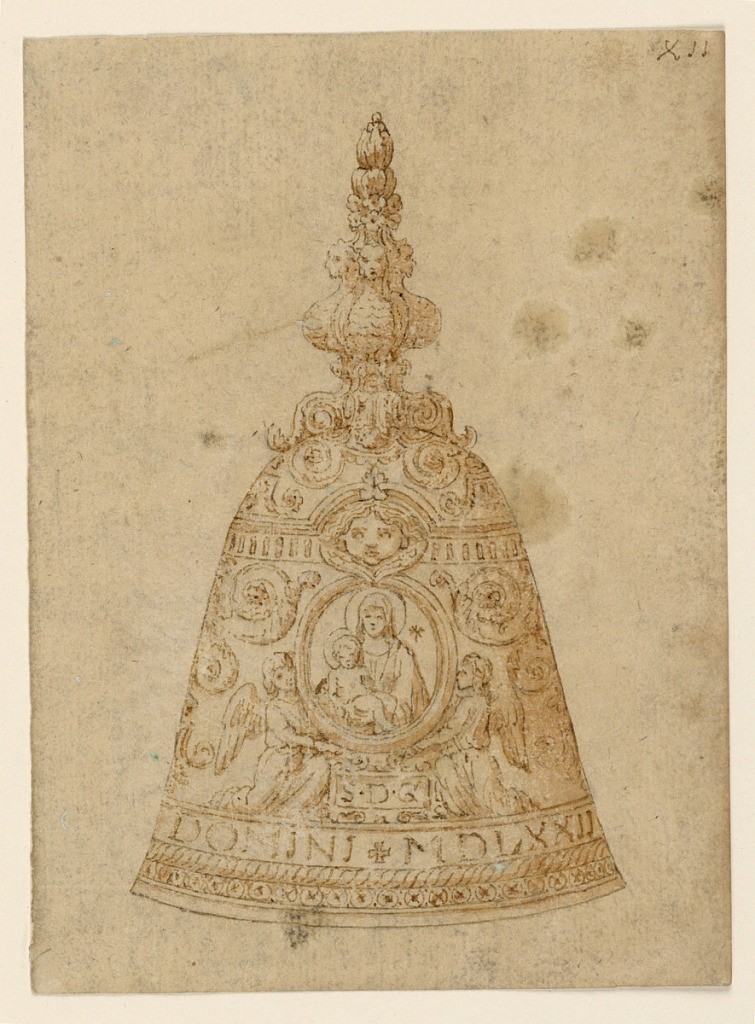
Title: Hand bell
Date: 1572
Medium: Pen, sepia and red-brown watercolor on brown-grey paper
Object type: Drawing
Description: Vertical rectangle. The handle consists of birds with woman heads, with scrolls below, rows of columns, and leaves above. The main field of the body is decorated with two kneeling angels supporting an oval representation of the Virgin with the Child, above it is a cherub. Rinceaux are at the sides. The framing moulding is curved above the cherub. Below the representation is a tablet with "S.D.G." Below is a band with "DOMINI M D L X X I I."